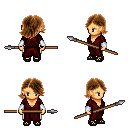
a pixel art fantasy rpg character, female body template, human, tanned skin, red robe, white pants, brown swoop hairstyle, white cloth bracers, ghillies, spear, four views (front, back, left, right), 2x2 character sprite sheet, small pixel art, hard edges, no anti-aliasing